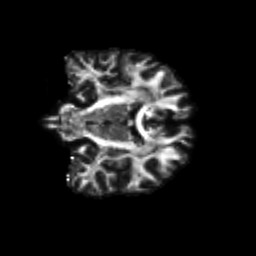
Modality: FA
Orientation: coronal
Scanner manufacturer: siemens
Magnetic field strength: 3 T
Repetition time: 4.16 s
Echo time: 0.0806 s